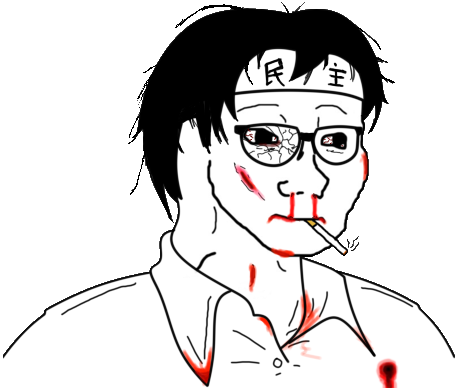
Label: 5_Doomer